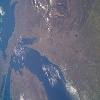
Label: land